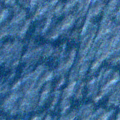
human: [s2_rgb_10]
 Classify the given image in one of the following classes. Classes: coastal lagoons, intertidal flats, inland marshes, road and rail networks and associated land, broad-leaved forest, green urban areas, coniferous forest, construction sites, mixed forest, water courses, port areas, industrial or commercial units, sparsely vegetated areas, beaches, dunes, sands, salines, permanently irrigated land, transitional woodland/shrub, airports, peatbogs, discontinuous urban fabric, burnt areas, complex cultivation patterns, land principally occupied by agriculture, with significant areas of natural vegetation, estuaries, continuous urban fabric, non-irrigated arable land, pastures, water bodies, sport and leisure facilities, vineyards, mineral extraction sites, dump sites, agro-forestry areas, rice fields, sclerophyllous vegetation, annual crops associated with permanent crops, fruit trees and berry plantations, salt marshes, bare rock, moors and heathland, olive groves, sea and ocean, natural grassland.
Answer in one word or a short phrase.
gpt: sea and ocean